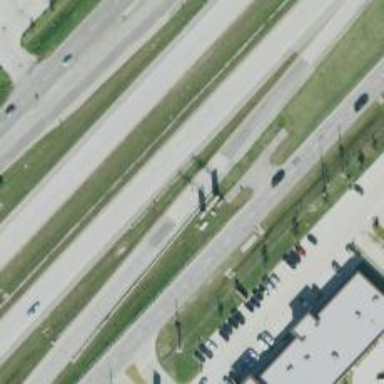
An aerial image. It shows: Toll gantry on the road.